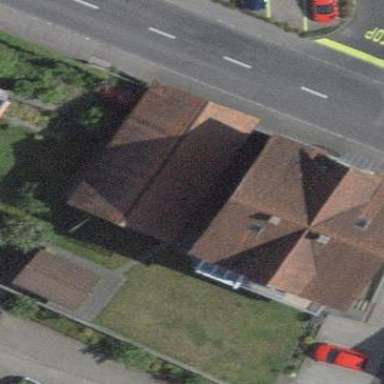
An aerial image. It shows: Shed.